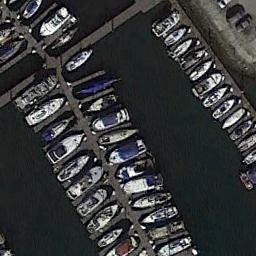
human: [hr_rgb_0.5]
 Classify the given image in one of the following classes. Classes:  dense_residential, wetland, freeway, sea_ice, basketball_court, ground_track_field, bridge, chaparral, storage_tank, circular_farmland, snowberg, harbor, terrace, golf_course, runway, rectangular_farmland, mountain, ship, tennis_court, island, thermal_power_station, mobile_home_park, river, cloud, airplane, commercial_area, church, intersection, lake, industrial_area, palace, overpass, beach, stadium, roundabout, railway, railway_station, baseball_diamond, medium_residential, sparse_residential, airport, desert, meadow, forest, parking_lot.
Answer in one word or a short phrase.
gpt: harbor